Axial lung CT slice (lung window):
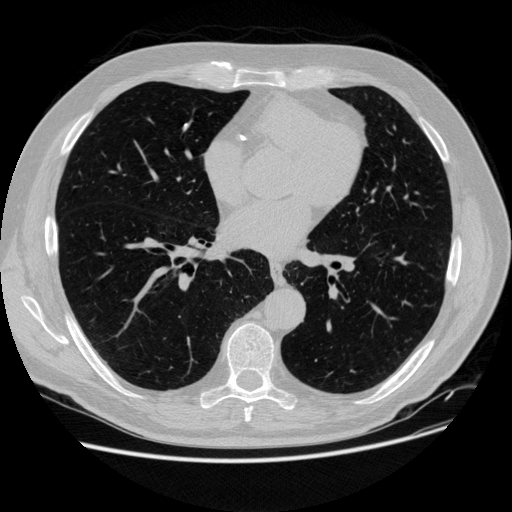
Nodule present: no